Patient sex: M
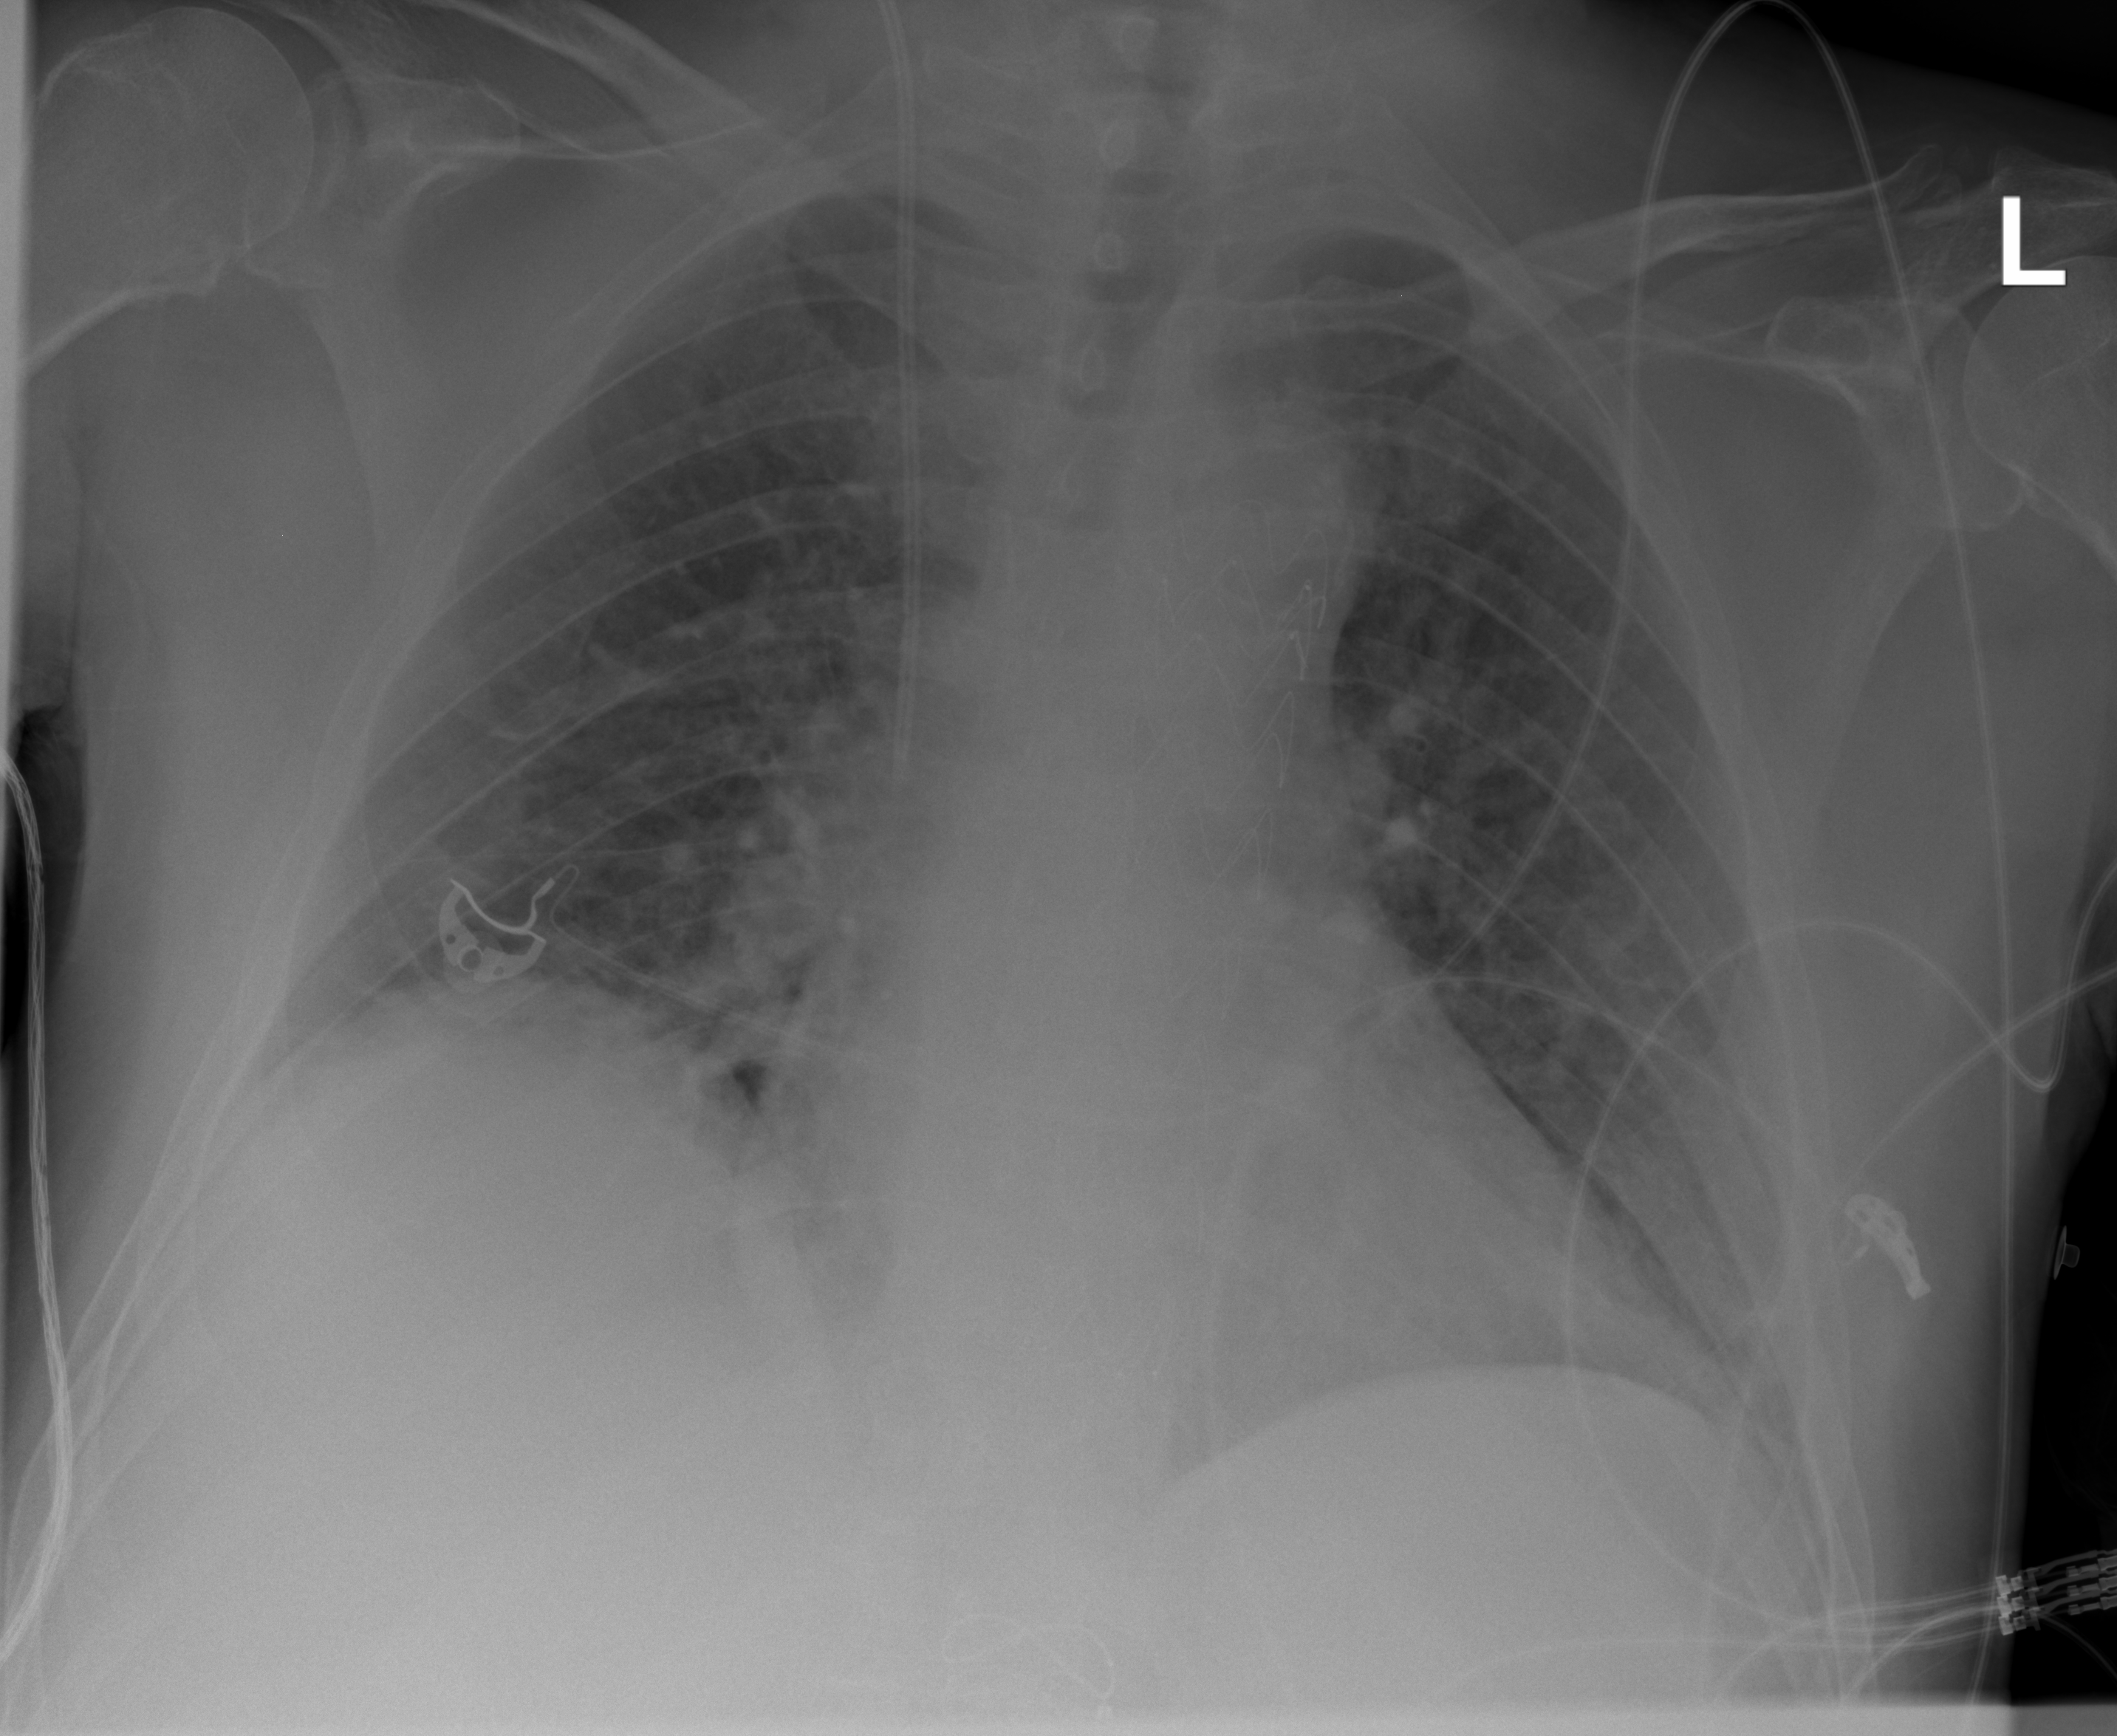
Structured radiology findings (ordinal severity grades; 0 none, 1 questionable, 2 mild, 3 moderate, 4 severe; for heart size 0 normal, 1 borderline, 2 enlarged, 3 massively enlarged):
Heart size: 0
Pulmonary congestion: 2
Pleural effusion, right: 0
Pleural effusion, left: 0
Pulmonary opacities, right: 0
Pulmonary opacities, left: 0
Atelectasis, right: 0
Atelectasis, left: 0